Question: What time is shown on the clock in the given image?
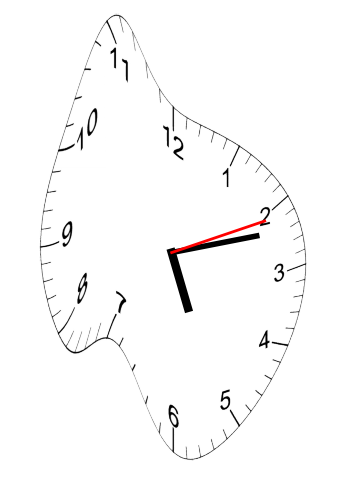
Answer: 05:12:11